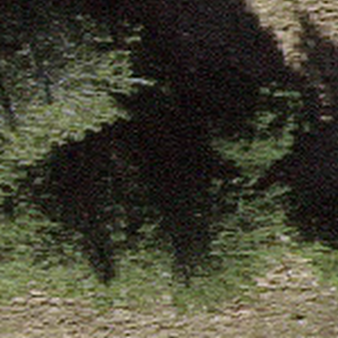
Label: other